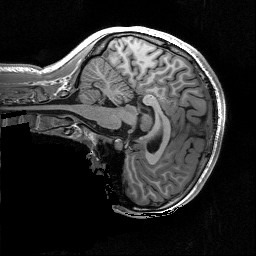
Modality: T1w
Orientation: sagittal